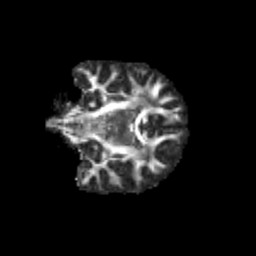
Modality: FA
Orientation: coronal
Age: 11
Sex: female
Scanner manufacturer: siemens
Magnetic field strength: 3 T
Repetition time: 3.8 s
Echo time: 0.07 s